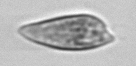
Label: Prorocentrum_dentatum